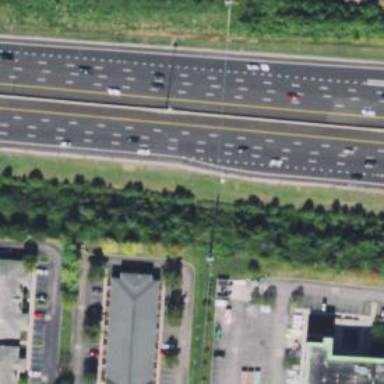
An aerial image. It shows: Motorway junction.